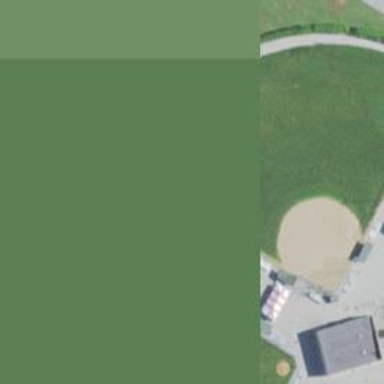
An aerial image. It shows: Baseball or softball pitch for leisure land sports.